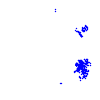
Particle: electron